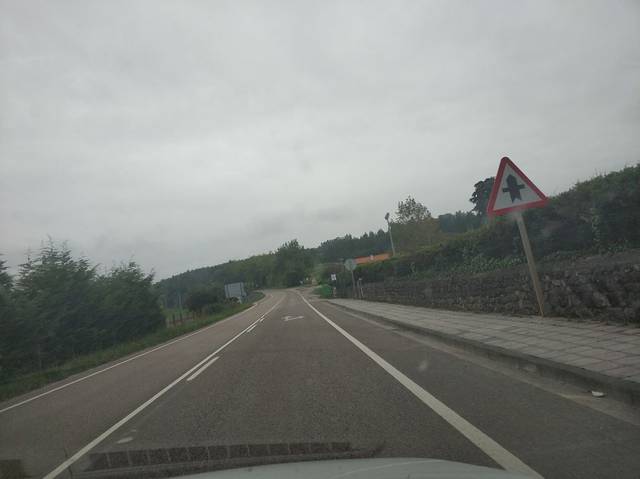
Region: Spain
Coordinates: 43.376, -4.285